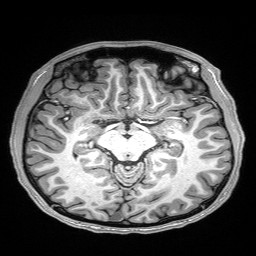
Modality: T1w
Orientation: coronal